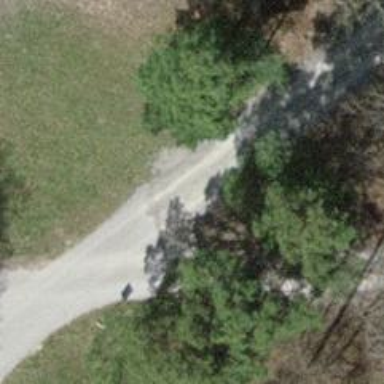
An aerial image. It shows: Well-maintained track road with grade 1 tracktype.